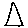
Label: triangle